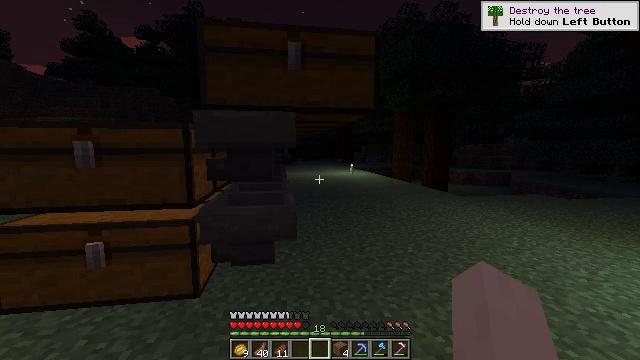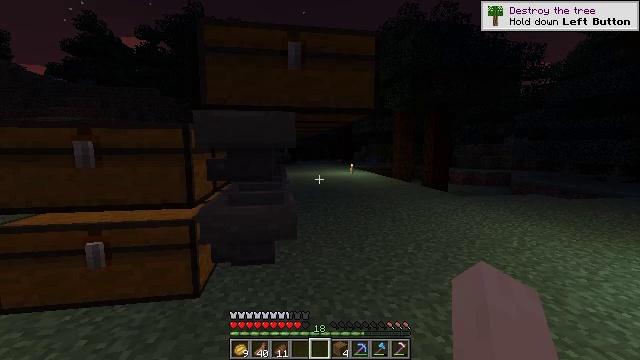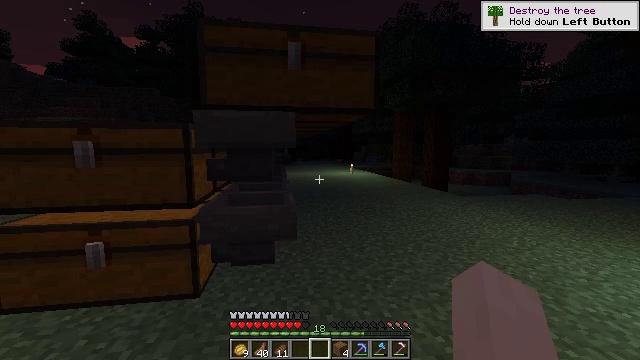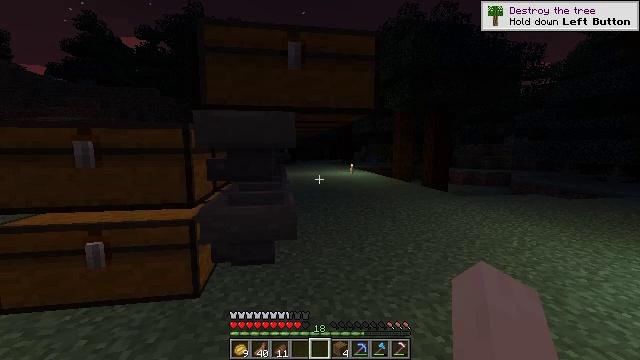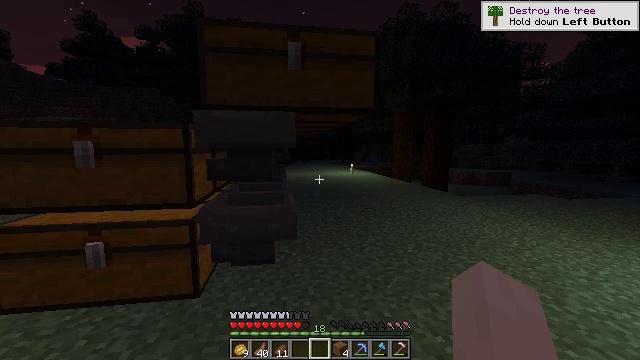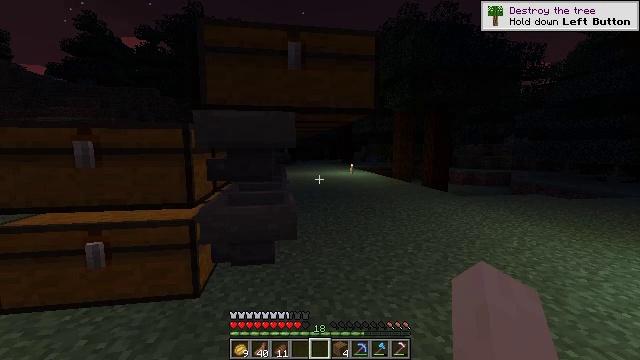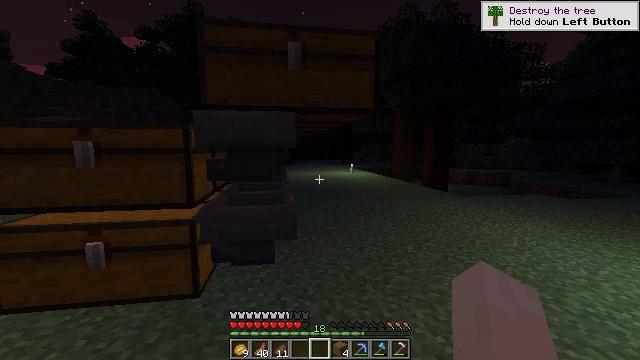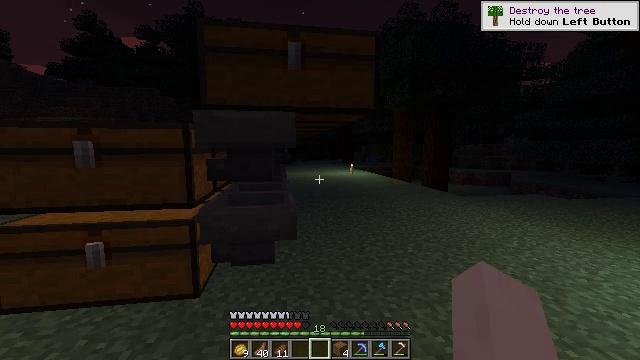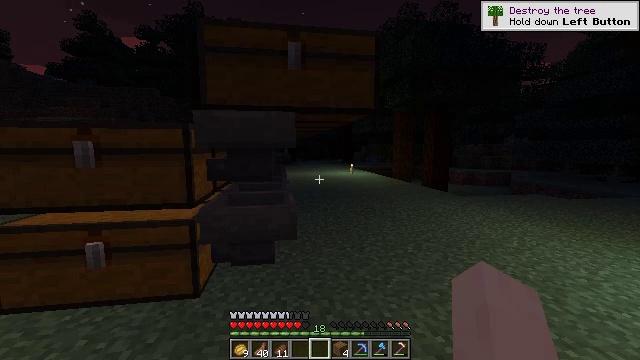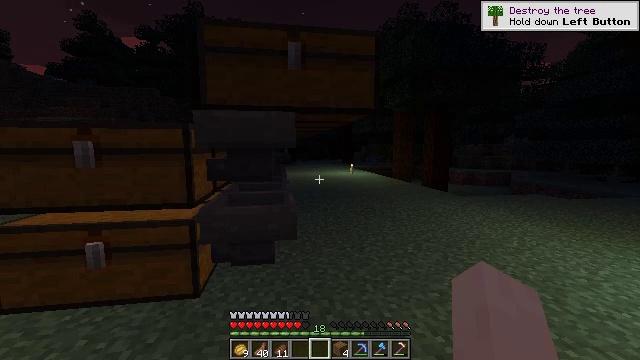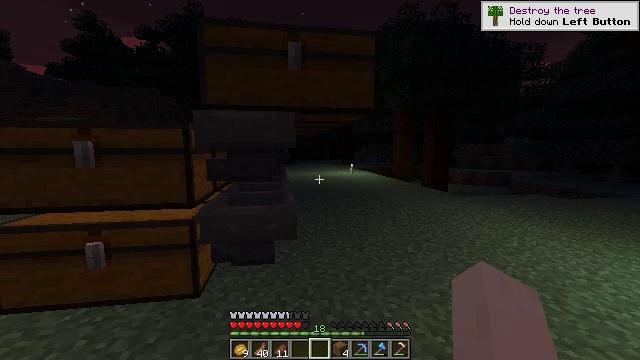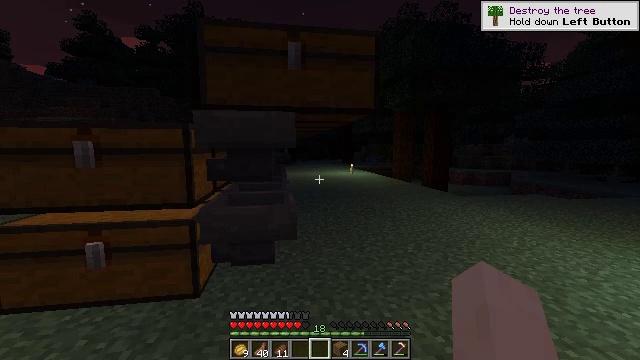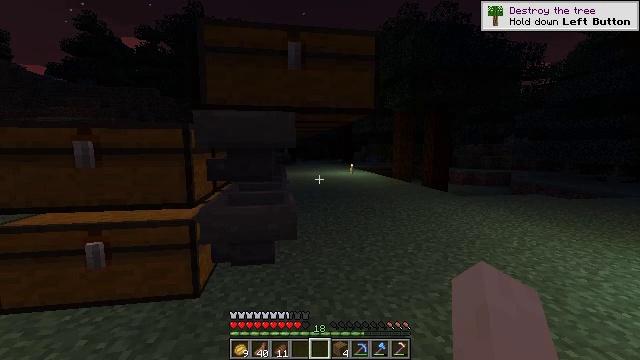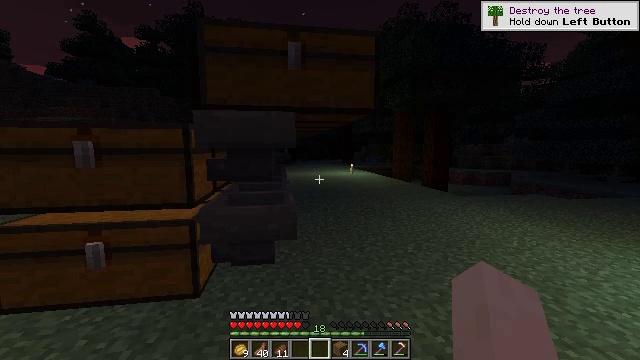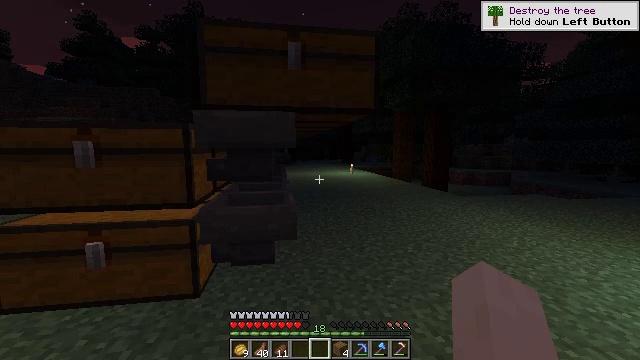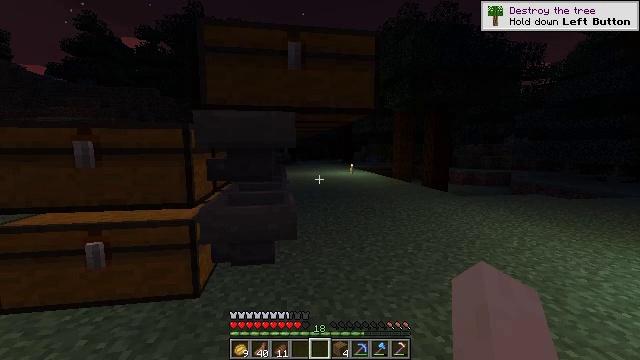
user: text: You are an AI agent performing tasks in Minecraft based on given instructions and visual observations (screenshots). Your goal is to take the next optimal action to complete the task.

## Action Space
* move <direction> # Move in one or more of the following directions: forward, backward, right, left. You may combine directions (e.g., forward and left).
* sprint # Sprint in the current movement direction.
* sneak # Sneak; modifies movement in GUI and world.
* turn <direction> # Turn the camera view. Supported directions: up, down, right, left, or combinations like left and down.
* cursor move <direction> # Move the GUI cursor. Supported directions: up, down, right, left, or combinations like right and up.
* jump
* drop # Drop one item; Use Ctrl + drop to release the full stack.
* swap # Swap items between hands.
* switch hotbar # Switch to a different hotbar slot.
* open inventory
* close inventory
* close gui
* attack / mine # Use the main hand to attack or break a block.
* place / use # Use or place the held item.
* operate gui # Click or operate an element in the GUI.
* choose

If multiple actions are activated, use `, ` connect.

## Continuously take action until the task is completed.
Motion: motion action
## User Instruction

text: mine block trapped chest
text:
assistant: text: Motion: no_op
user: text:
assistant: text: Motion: no_op
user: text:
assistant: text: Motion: no_op
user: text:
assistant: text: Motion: no_op
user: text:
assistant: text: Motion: no_op
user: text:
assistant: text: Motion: no_op
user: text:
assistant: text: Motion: no_op
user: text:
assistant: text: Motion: no_op
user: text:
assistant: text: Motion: no_op
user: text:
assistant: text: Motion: no_op
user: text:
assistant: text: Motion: no_op
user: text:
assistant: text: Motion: no_op
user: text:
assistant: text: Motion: no_op
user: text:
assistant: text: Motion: no_op
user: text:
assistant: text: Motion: no_op
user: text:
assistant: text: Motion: no_op
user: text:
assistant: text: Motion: no_op
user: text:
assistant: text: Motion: no_op
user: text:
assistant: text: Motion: no_op
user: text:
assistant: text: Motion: no_op
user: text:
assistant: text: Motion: no_op
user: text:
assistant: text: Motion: no_op
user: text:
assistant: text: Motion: no_op
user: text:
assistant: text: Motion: no_op
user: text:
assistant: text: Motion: no_op
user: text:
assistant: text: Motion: no_op
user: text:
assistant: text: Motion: no_op
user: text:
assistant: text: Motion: no_op
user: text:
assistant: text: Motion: no_op
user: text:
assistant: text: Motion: no_op